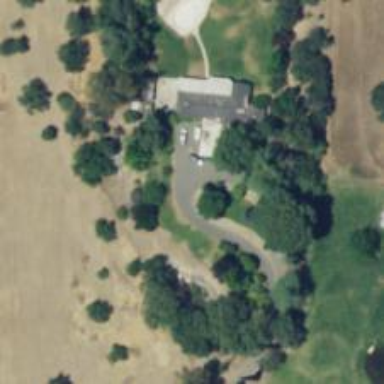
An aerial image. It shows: Driveway.